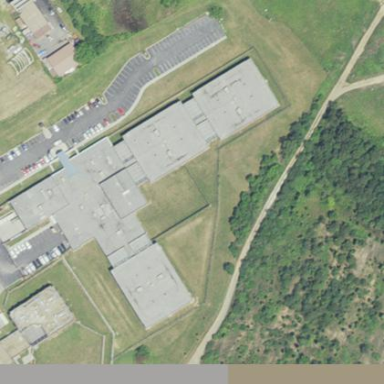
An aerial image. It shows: Prison building.